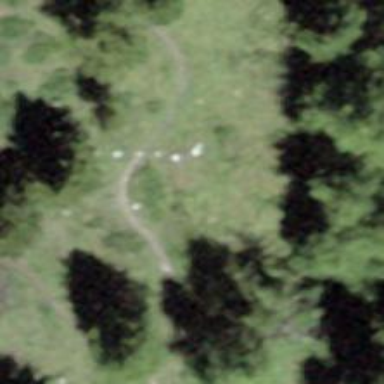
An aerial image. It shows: Path.